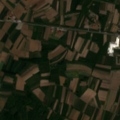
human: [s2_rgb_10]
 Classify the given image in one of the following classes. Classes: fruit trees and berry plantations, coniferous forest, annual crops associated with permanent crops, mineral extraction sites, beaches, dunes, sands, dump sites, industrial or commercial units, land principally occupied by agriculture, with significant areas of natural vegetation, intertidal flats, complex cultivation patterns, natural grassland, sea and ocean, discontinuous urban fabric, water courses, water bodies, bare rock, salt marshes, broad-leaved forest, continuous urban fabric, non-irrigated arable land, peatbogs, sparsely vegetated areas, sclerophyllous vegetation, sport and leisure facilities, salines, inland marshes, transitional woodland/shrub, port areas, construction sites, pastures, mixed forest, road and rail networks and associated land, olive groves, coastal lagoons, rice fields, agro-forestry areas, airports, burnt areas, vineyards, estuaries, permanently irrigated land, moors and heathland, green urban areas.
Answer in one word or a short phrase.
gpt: non-irrigated arable land, complex cultivation patterns, land principally occupied by agriculture, with significant areas of natural vegetation, broad-leaved forest